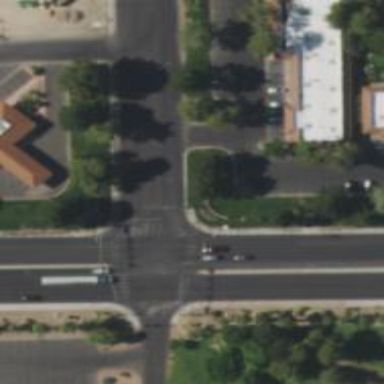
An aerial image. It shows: Solid stop line on the road marking.